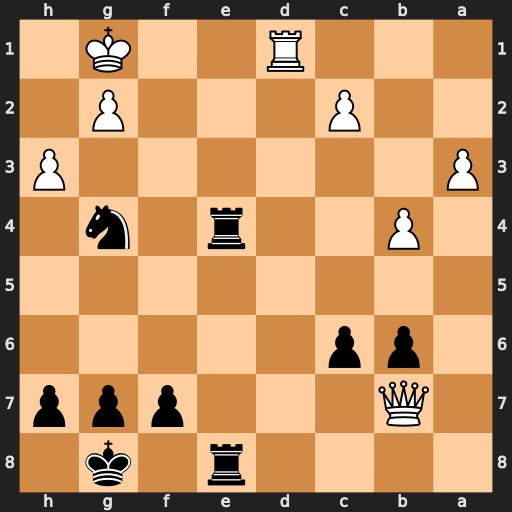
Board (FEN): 4r1k1/1Q3ppp/1pp5/8/1P2r1n1/P6P/2P3P1/3R2K1
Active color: b
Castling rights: -
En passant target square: -
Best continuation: Re1+ Rxe1 Rxe1#